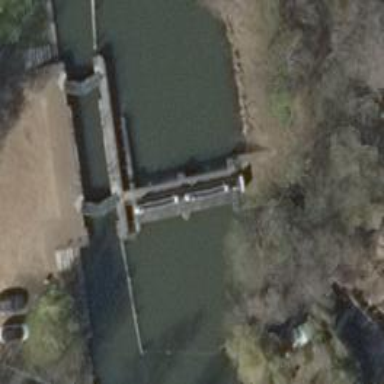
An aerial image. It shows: Weir along the waterway.